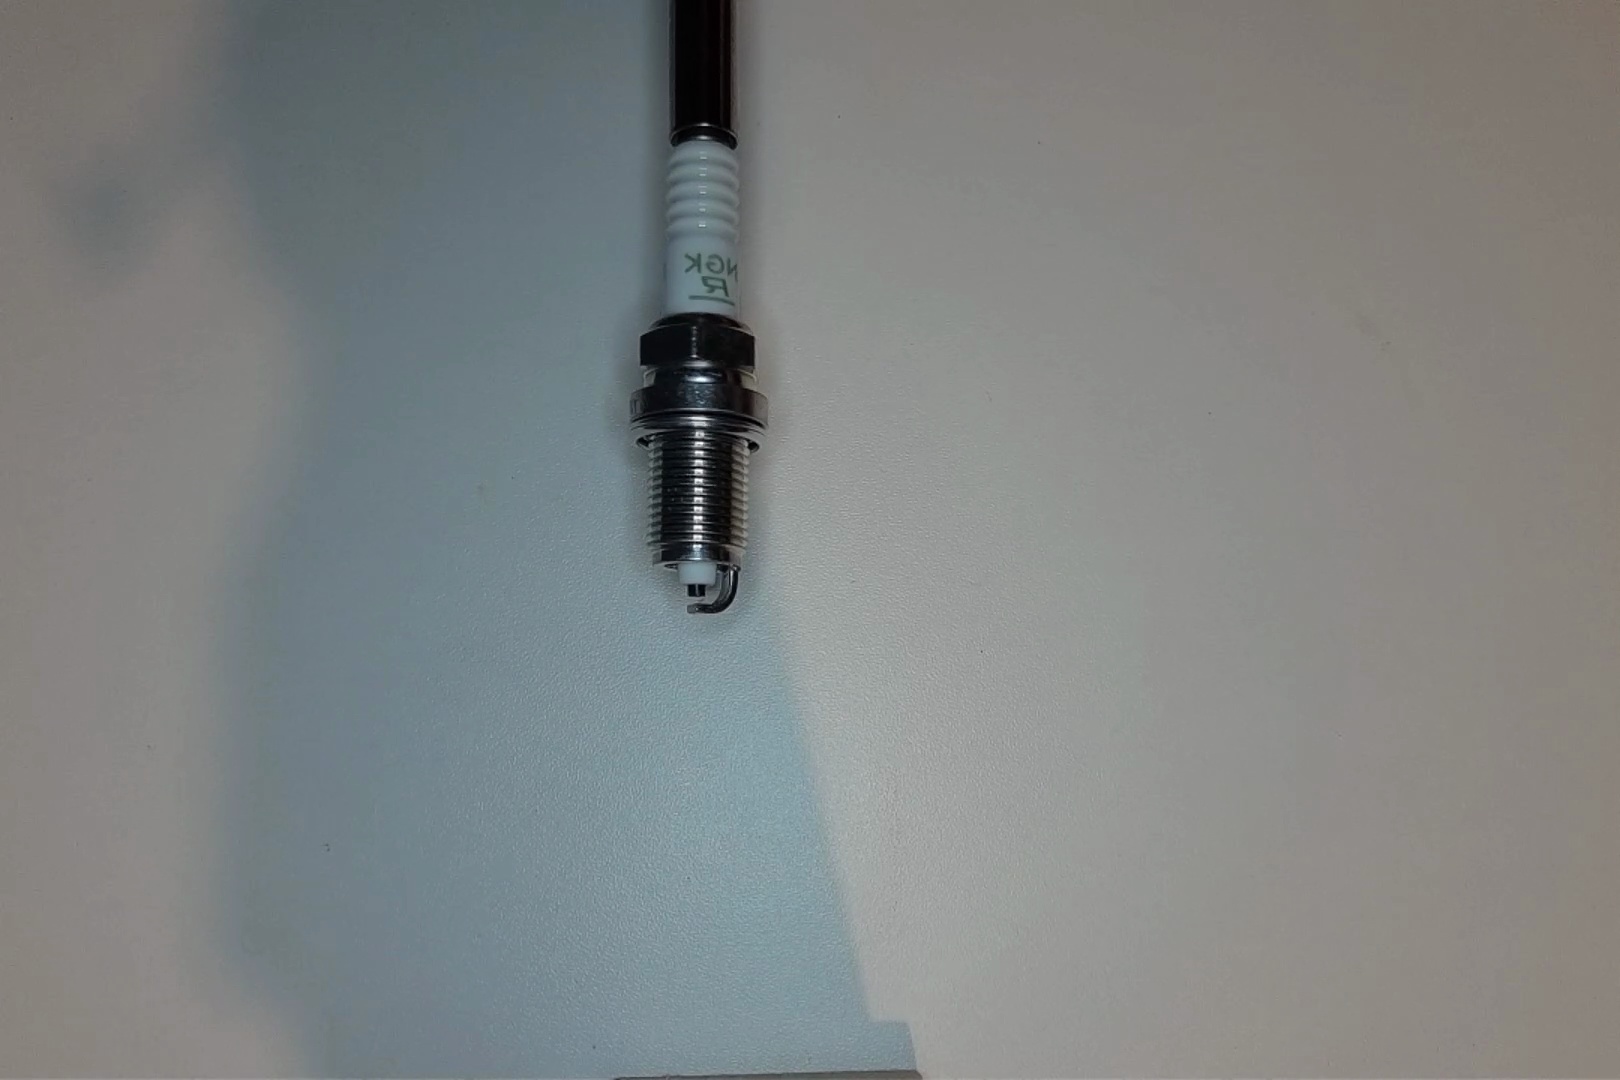
Label: no anomaly